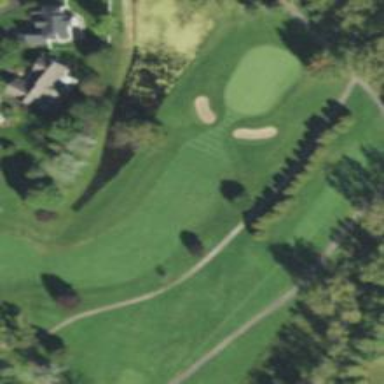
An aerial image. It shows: Golf hole.